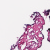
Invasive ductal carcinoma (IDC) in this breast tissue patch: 0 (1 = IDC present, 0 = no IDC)